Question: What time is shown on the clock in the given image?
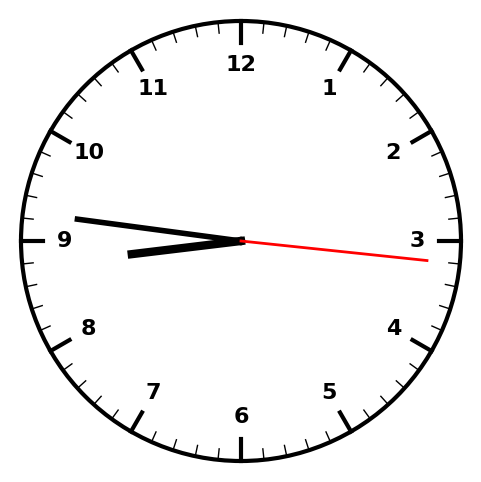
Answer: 08:46:16